Question: Working through the recurrences, you can derive that during each call to this function, the time complexity will be: 'T(n) = 2T(n/2) + O(1)'
And the height of the recurrence tree would be 'log2(n)', where is the total number of calls (i.e. nodes in the tree).
It was said by the instructor that this function has a time complexity of O(n), but I simply cannot see why.

Further, when you substitute O(n) into the time complexity equation there are strange results. For example,
T(n) <= cn
T(n/2) <= (cn)/2
Back into the original equation:
T(n) <= cn + 1
Where this is obviously not true because 'cn + 1 !< cn'
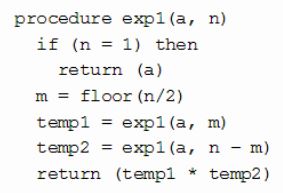
Answer: Your instructor is correct. This is an application of the <URL>.
You can't substitute O(n) like you did in the time complexity equation, a correct substitution would be a polynomial form like an + b, since O(n) only shows the highest significant degree (there can be constants of lower degree).
To expand on the answer, you correctly recognize an time complexity equation of the form
'T(n) = aT(n/b) + f(n)', with a = 2, b = 2 and f(n) asympt. equals O(1).
With this type of equations, you have three cases that depends on the compared value of log_b(a) (cost of recursion) and of f(n) (cost of solving the basic problem of length n):
1deg f(n) is much longer than the recursion itself (log_b(a) < f(n)), for instance a = 2, b = 2 and f(n) asympt. equals O(n^16). Then the recursion is of negligible complexity and the total time complexity can be assimilated to the complexity of f(n):
'''
T(n) = f(n)
'''
2deg The recursion is longer than f(n) (log_b(a) > f(n)), which is the case here Then the complexity is O(log_b(a)), in your example O(log_2(2)), ie O(n).
3deg The critical case where f(n) == log_b(a), ie there exists k >= 0 such that f(n) = O(n^{log_b(a)} log^k (n)), then the complexity is:
'''
T(n) = O(n^{log_b(a)} log^k+1 (a)}
'''
This is the ugly case in my opinion.